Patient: sex M, age 30
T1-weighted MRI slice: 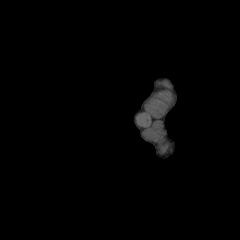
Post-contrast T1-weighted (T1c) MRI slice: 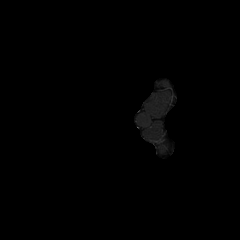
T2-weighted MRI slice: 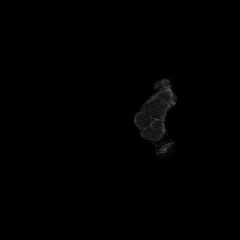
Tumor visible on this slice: no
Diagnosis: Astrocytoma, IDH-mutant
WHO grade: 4